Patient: sex M, age 44
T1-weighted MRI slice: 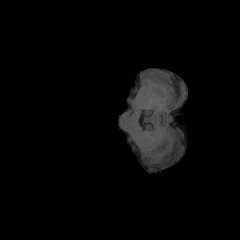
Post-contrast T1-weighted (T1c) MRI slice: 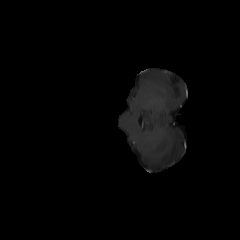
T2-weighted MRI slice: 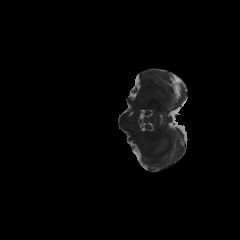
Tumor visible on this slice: no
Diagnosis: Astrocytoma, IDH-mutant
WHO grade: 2